Question: I can't seem to figure this out but see the image below:

There are a bunch of different div headers with varying text lengths. Because of the way the template is coded, they can't have individual class names. All of them use the same class. Code example is like this:
'''
<div class="headerText"></div>
<div class="headerDots"></div>
'''
Right now I have the header text inside the "headerText" div and the dots image as a background image on repeat inside "headerDots". I can't seem to figure out how to make the dots image get smaller and wider depending on how wide the header is next to it. Is it possible to code the HTML/CSS in a way that allows for this functionality if I don't have access to give each header its own classname?
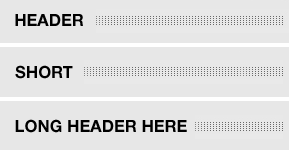
Answer: '''
.headerText{background:white; display:inline-block; position:relative; z-index:100;}
.headerDots{background:url(dots.gif); height:10px; position:relative; top:-25px; z-index:10;}
'''
<URL>
<URL>